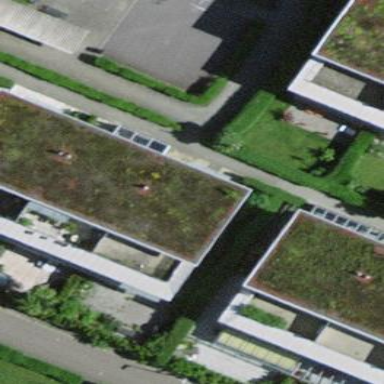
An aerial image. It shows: Building with apartments and flat roof.